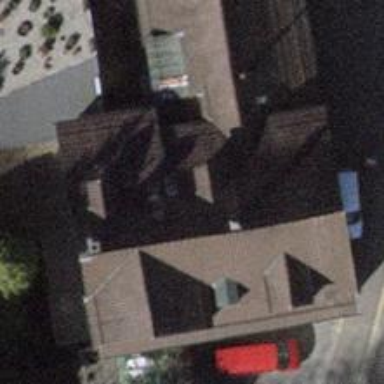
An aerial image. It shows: Building.